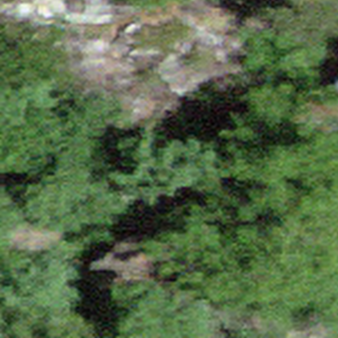
Label: bouldering_area